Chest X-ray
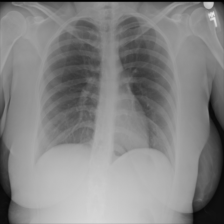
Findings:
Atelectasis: negative
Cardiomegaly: negative
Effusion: negative
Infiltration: negative
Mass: negative
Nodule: negative
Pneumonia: negative
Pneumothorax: negative
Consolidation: negative
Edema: negative
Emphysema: negative
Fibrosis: negative
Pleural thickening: negative
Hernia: negative